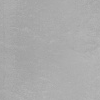
Atmospheric dust classification: dusty